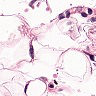
Metastatic tissue present: no